Field crop: maize
Growth stage: 2
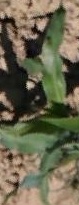
Species: maize